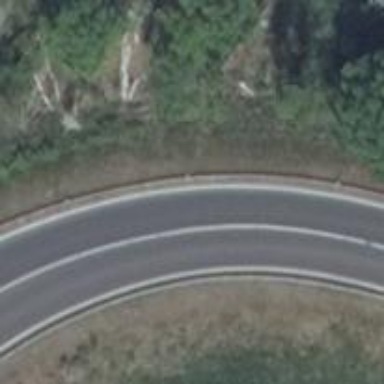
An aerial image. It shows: Asphalt motorway link.